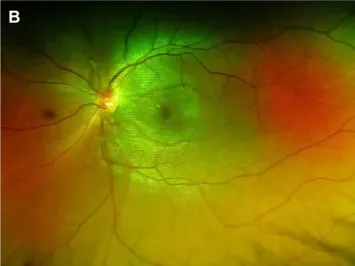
Scanning laser fundus photography of the eyes showed gradual reduction in optic disk congestion and edema, with a gradual complete absorption of stellate exudates in the macular area. Immediate post-hospital.
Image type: ophthalmic_imaging (fundus_photograph)